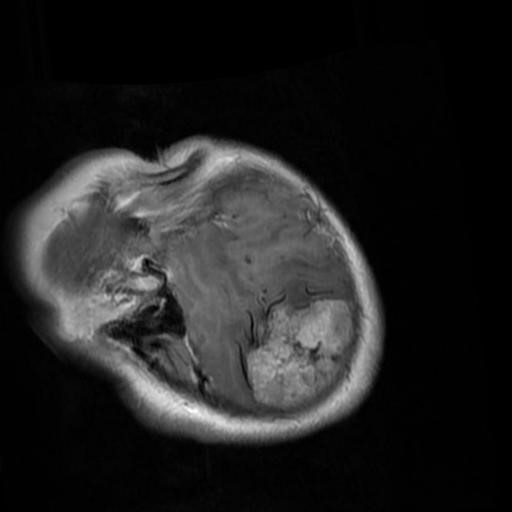
Label: brain_menin